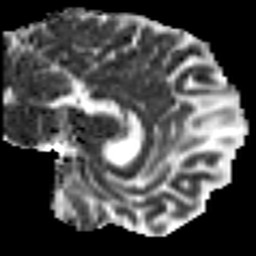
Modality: MD
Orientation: sagittal
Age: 25
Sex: male
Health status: healthy
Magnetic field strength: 3 T
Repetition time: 8.4 s
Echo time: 0.0926 s